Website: home-depot
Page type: review-order
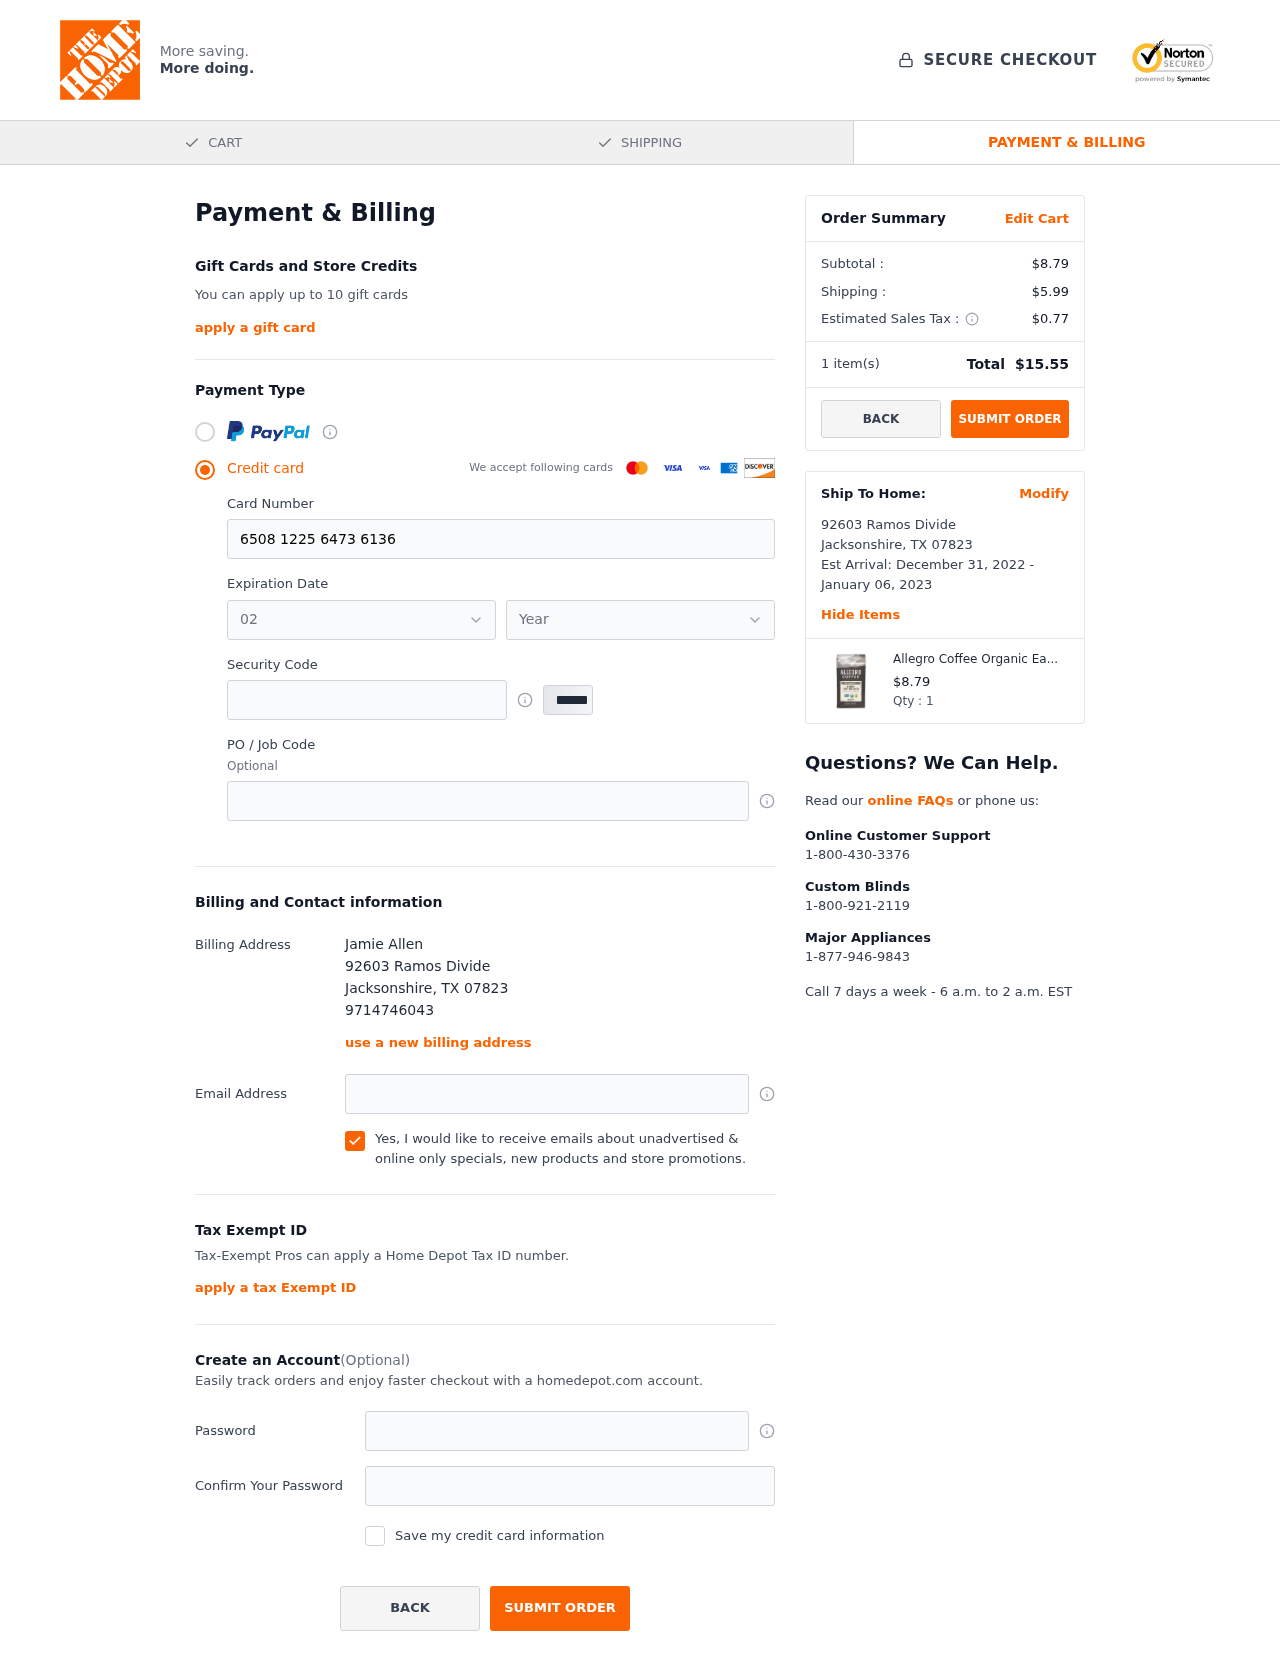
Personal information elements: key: PII_CARD_EXPIRY_MONTH
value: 02
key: PII_CARD_EXPIRY_YEAR
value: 27
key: PII_CITY
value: Jacksonshire
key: PII_FULLNAME
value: Jamie Allen
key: PII_PHONE
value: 9714746043
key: PII_POSTCODE
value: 07823
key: PII_STATE_ABBR
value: TX
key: PII_STREET
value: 92603 Ramos Divide
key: PII_CARD_NUMBER
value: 6508 1225 6473 6136
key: PII_CARD_CVV
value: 191
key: PII_EMAIL
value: jamieallen@yahoo.com
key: PII_STREET2
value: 92603 Ramos Divide
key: PII_POSTCODE2
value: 07823
Product elements: key: PRODUCT1_NAME
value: Allegro Coffee Organic Early Bird Blend Ground Coffee, 12 oz
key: PRODUCT1_PRICE
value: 8.79
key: PRODUCT1_QUANTITY
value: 1
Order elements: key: ORDER_SUBTOTAL
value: $8.79
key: ORDER_SHIPPING_COST
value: $5.99
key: ORDER_TAX
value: $0.77
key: ORDER_NUM_ITEMS
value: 1
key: ORDER_TOTAL
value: $15.55
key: ORDER_SHIPPING_DATE
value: December 31, 2022
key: ORDER_DELIVERY_DATE
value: January 06, 2023